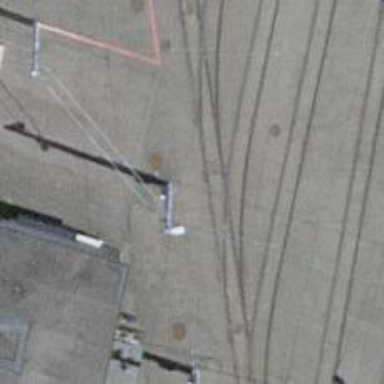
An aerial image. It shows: Service yard for tram railway with single track. The railway is electrified with contact line.